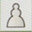
Piece: wP